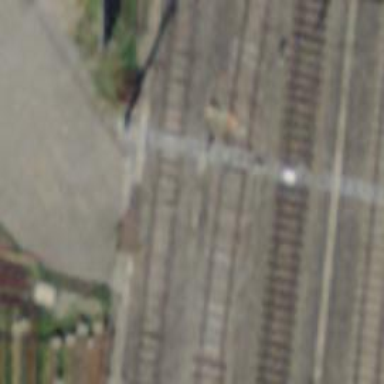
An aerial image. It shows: Rail siding with electrified contact lines.